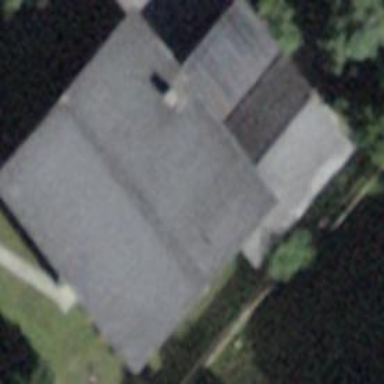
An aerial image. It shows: Building with tiled roof.